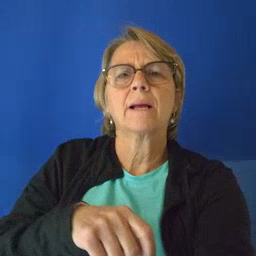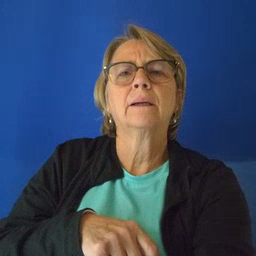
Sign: make